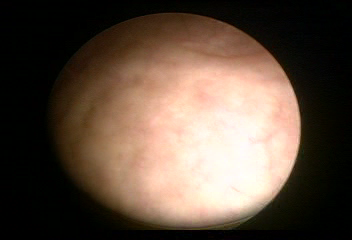
Modality: WLC
Class: Normal mucosa
Bladder cancer association: No